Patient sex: M
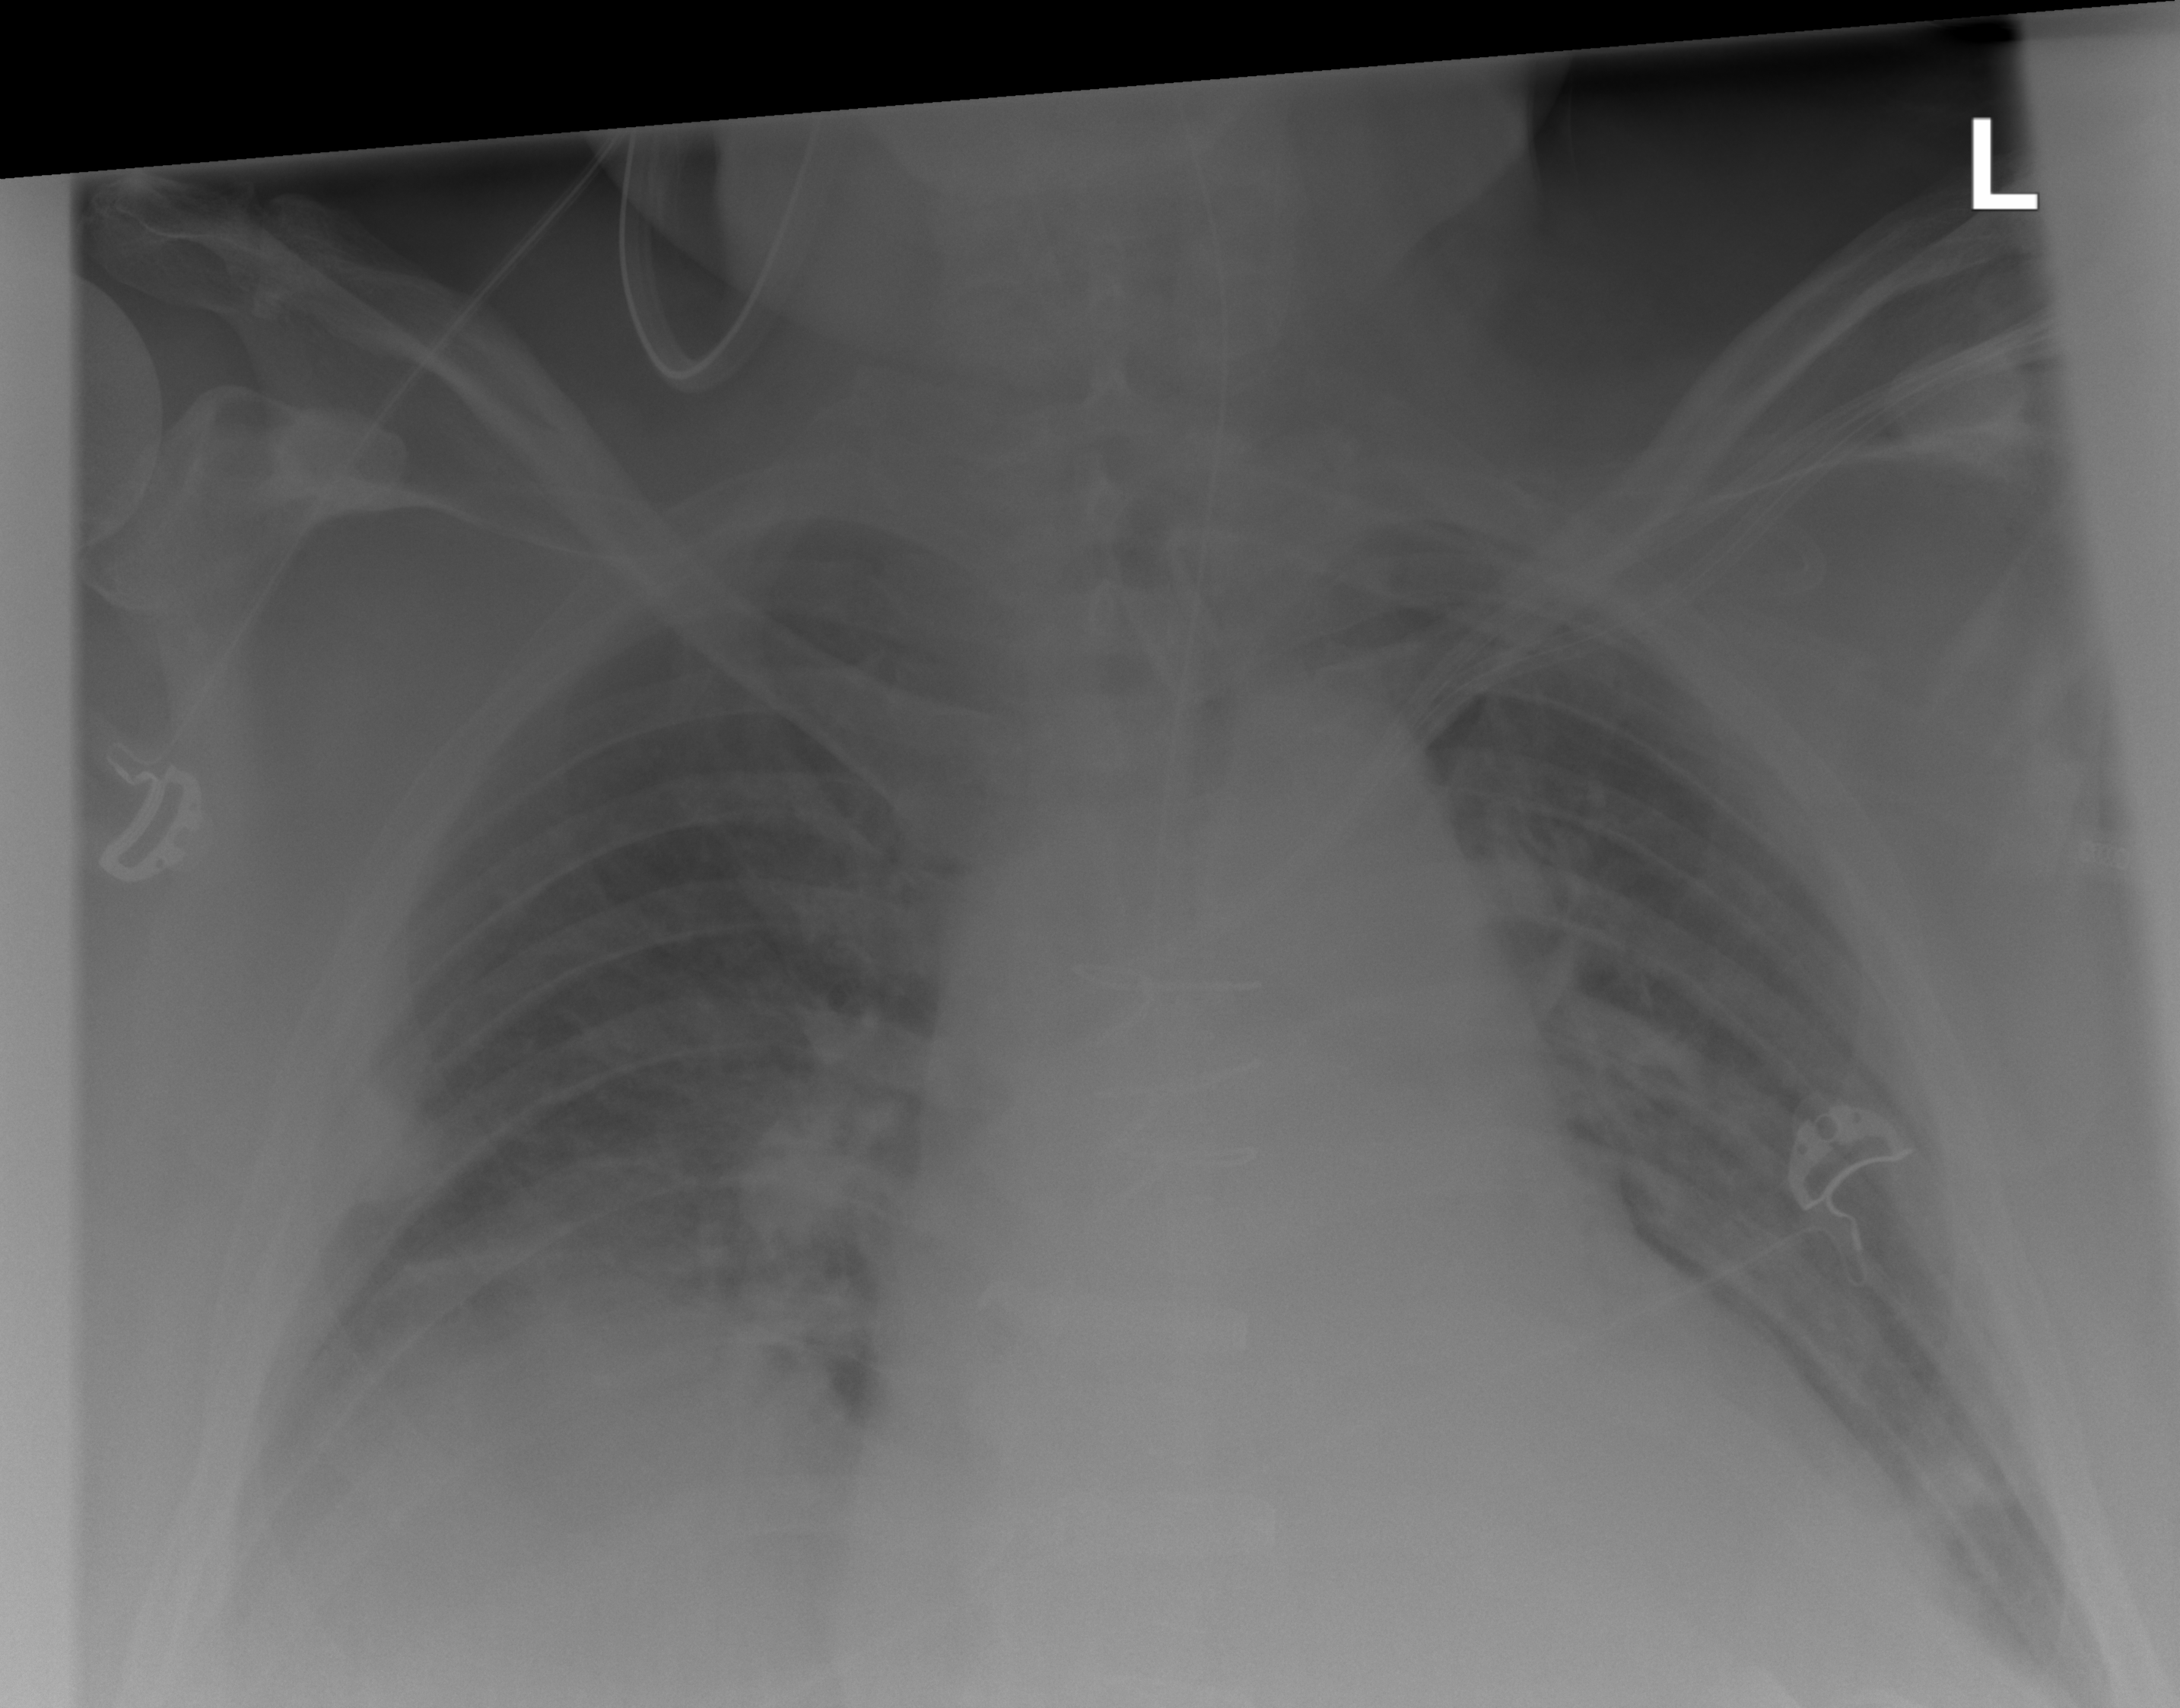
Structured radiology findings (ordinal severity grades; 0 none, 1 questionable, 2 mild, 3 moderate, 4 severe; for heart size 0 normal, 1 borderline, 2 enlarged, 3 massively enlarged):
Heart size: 2
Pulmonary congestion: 0
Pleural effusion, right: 2
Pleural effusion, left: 2
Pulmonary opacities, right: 0
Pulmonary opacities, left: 0
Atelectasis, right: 2
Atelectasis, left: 2